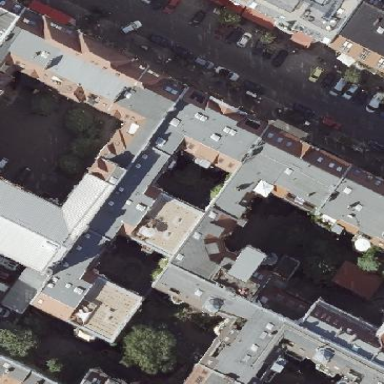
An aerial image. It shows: Grey apartment building with gambrel roof made of red roof tiles.